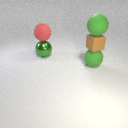
large red rubber sphere above large green metal sphere